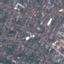
Land use / land cover class: Residential